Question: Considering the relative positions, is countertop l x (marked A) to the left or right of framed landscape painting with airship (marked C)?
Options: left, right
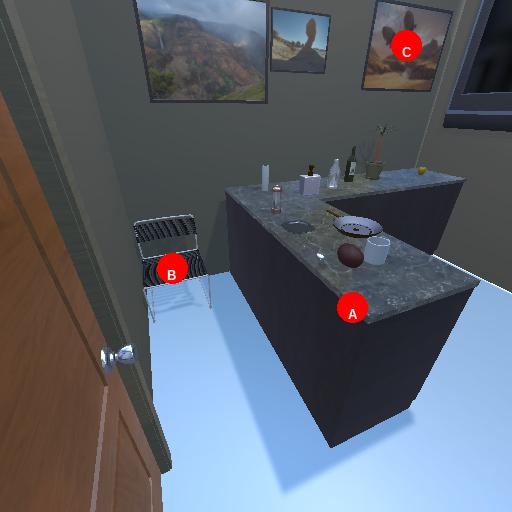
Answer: left